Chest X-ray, PA view. Patient: 59 years old, sex M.
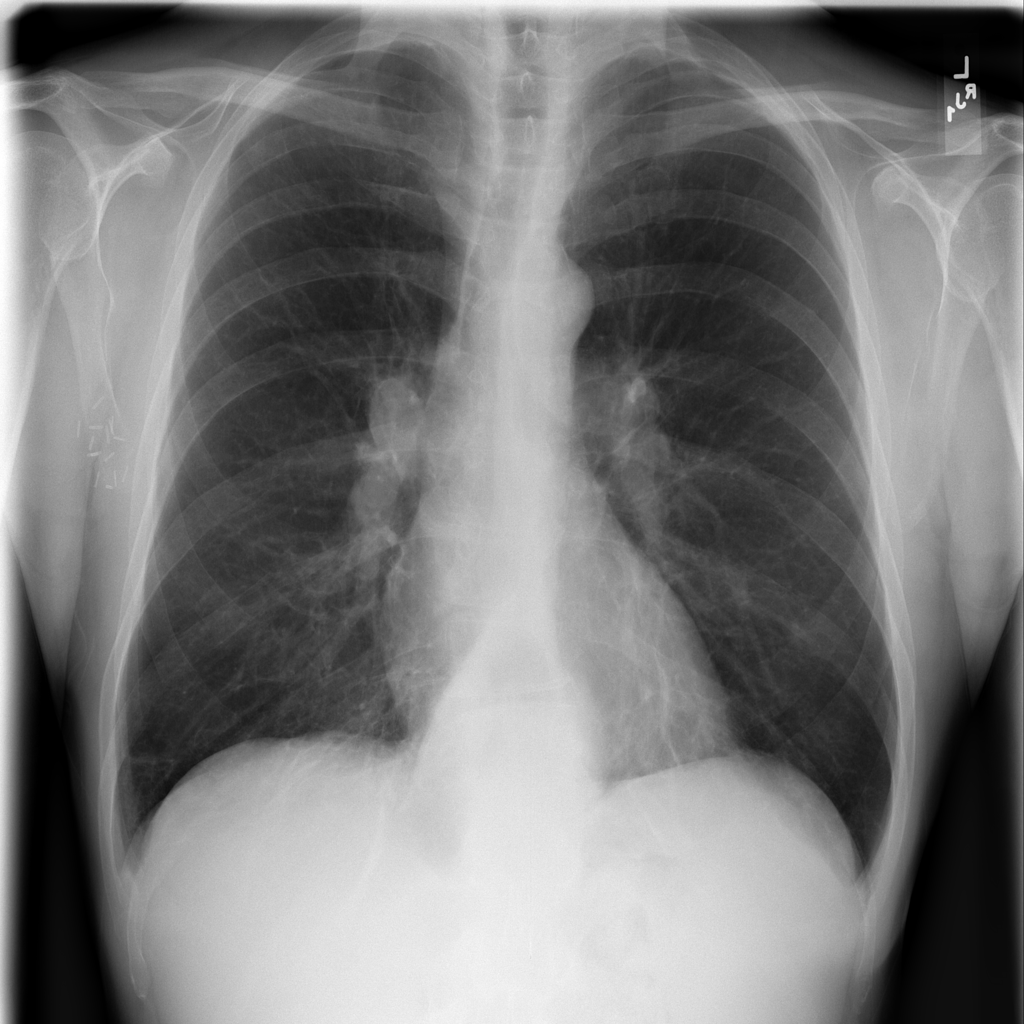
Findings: Effusion, Hernia